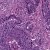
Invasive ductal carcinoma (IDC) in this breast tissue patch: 1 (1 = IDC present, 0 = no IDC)